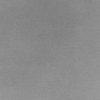
Label: dusty